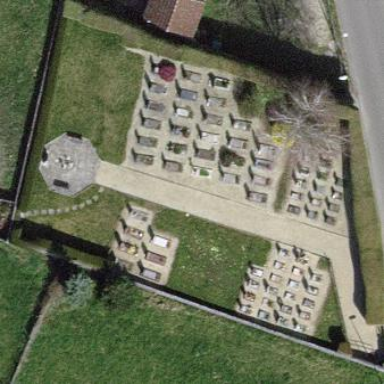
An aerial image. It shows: Cemetery.